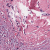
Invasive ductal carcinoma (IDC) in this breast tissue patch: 1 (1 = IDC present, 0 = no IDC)